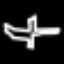
Label: airplane